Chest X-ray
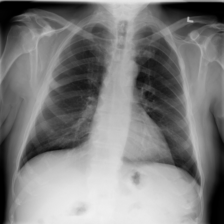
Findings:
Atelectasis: negative
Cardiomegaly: negative
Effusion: negative
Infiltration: negative
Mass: negative
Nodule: negative
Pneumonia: negative
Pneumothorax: negative
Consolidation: negative
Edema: negative
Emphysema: negative
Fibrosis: negative
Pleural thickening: negative
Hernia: negative